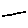
Label: line